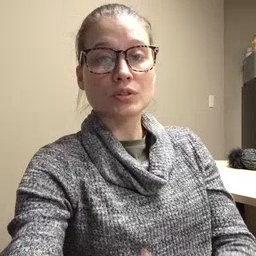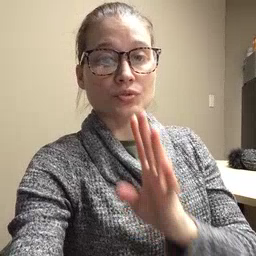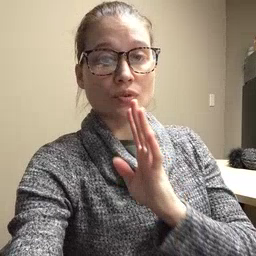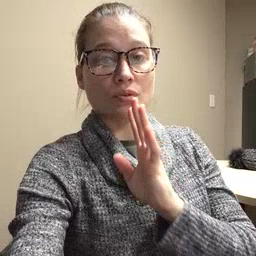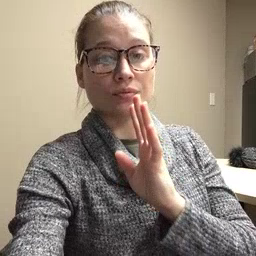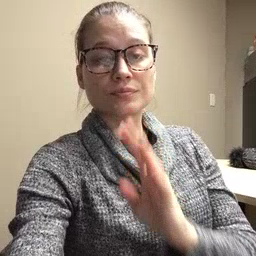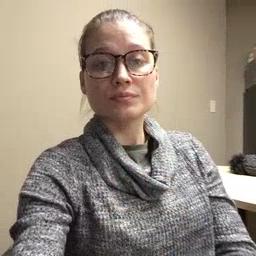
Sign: talk